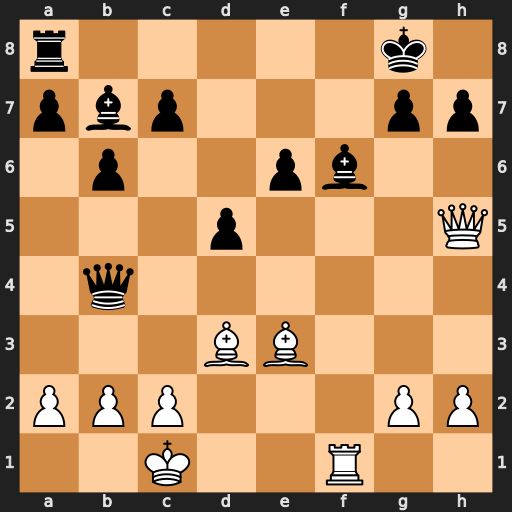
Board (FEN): r5k1/pbp3pp/1p2pb2/3p3Q/1q6/3BB3/PPP3PP/2K2R2
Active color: w
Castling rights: -
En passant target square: -
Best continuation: Qxh7+ Kf8 c3